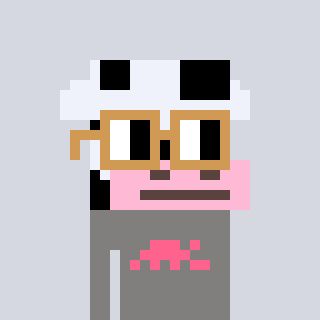
a pixel art character with square brown glasses, a cow-shaped head and a bluegrey-colored body on a cool background